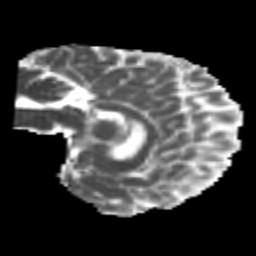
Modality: MD
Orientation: sagittal
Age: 23
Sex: female
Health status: healthy
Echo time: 0.074 s